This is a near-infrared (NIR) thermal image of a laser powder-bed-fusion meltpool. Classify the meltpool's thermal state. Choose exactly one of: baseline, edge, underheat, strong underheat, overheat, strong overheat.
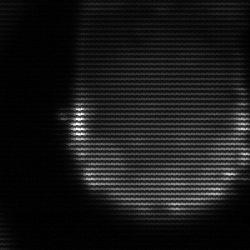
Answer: edge